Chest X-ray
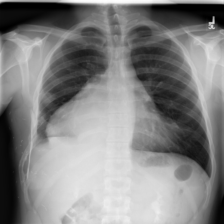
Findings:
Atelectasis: negative
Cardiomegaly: negative
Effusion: negative
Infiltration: negative
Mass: negative
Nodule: negative
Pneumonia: negative
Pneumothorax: negative
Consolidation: negative
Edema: negative
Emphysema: negative
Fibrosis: negative
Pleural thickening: negative
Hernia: negative